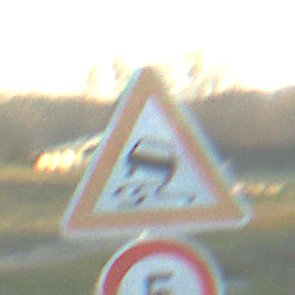
Verkehrszeichen: SchleuderOderRutschgefahr
Zusatzzeichen unten: Geschwindigkeit5
Umgebung: Outdoor, RoadRail
Tageszeit: SunriseSunset
Wetter: PartlyCloudy
Licht: Natural
Jahreszeit: NotSpecified
Kontrast: HighContrast